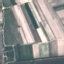
Land use / land cover: PermanentCrop